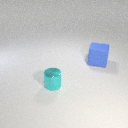
large blue rubber cube behind small cyan metal cylinder